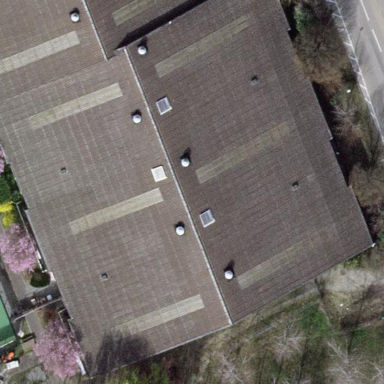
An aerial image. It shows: Building with gabled roof. The roof orientation is along the building.